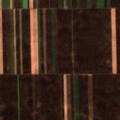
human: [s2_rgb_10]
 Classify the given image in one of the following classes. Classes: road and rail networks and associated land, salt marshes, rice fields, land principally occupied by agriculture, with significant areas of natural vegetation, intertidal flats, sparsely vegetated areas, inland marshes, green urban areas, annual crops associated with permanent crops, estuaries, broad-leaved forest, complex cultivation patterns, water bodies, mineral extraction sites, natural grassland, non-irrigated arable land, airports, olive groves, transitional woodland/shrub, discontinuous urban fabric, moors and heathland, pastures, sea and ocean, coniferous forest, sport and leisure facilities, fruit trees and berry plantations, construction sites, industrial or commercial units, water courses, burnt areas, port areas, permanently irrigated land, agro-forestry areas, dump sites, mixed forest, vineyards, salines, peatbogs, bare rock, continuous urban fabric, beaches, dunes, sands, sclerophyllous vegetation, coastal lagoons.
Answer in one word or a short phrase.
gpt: non-irrigated arable land